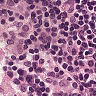
Metastatic tissue present: no